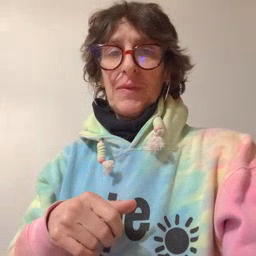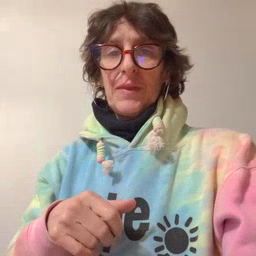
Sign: bug